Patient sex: F
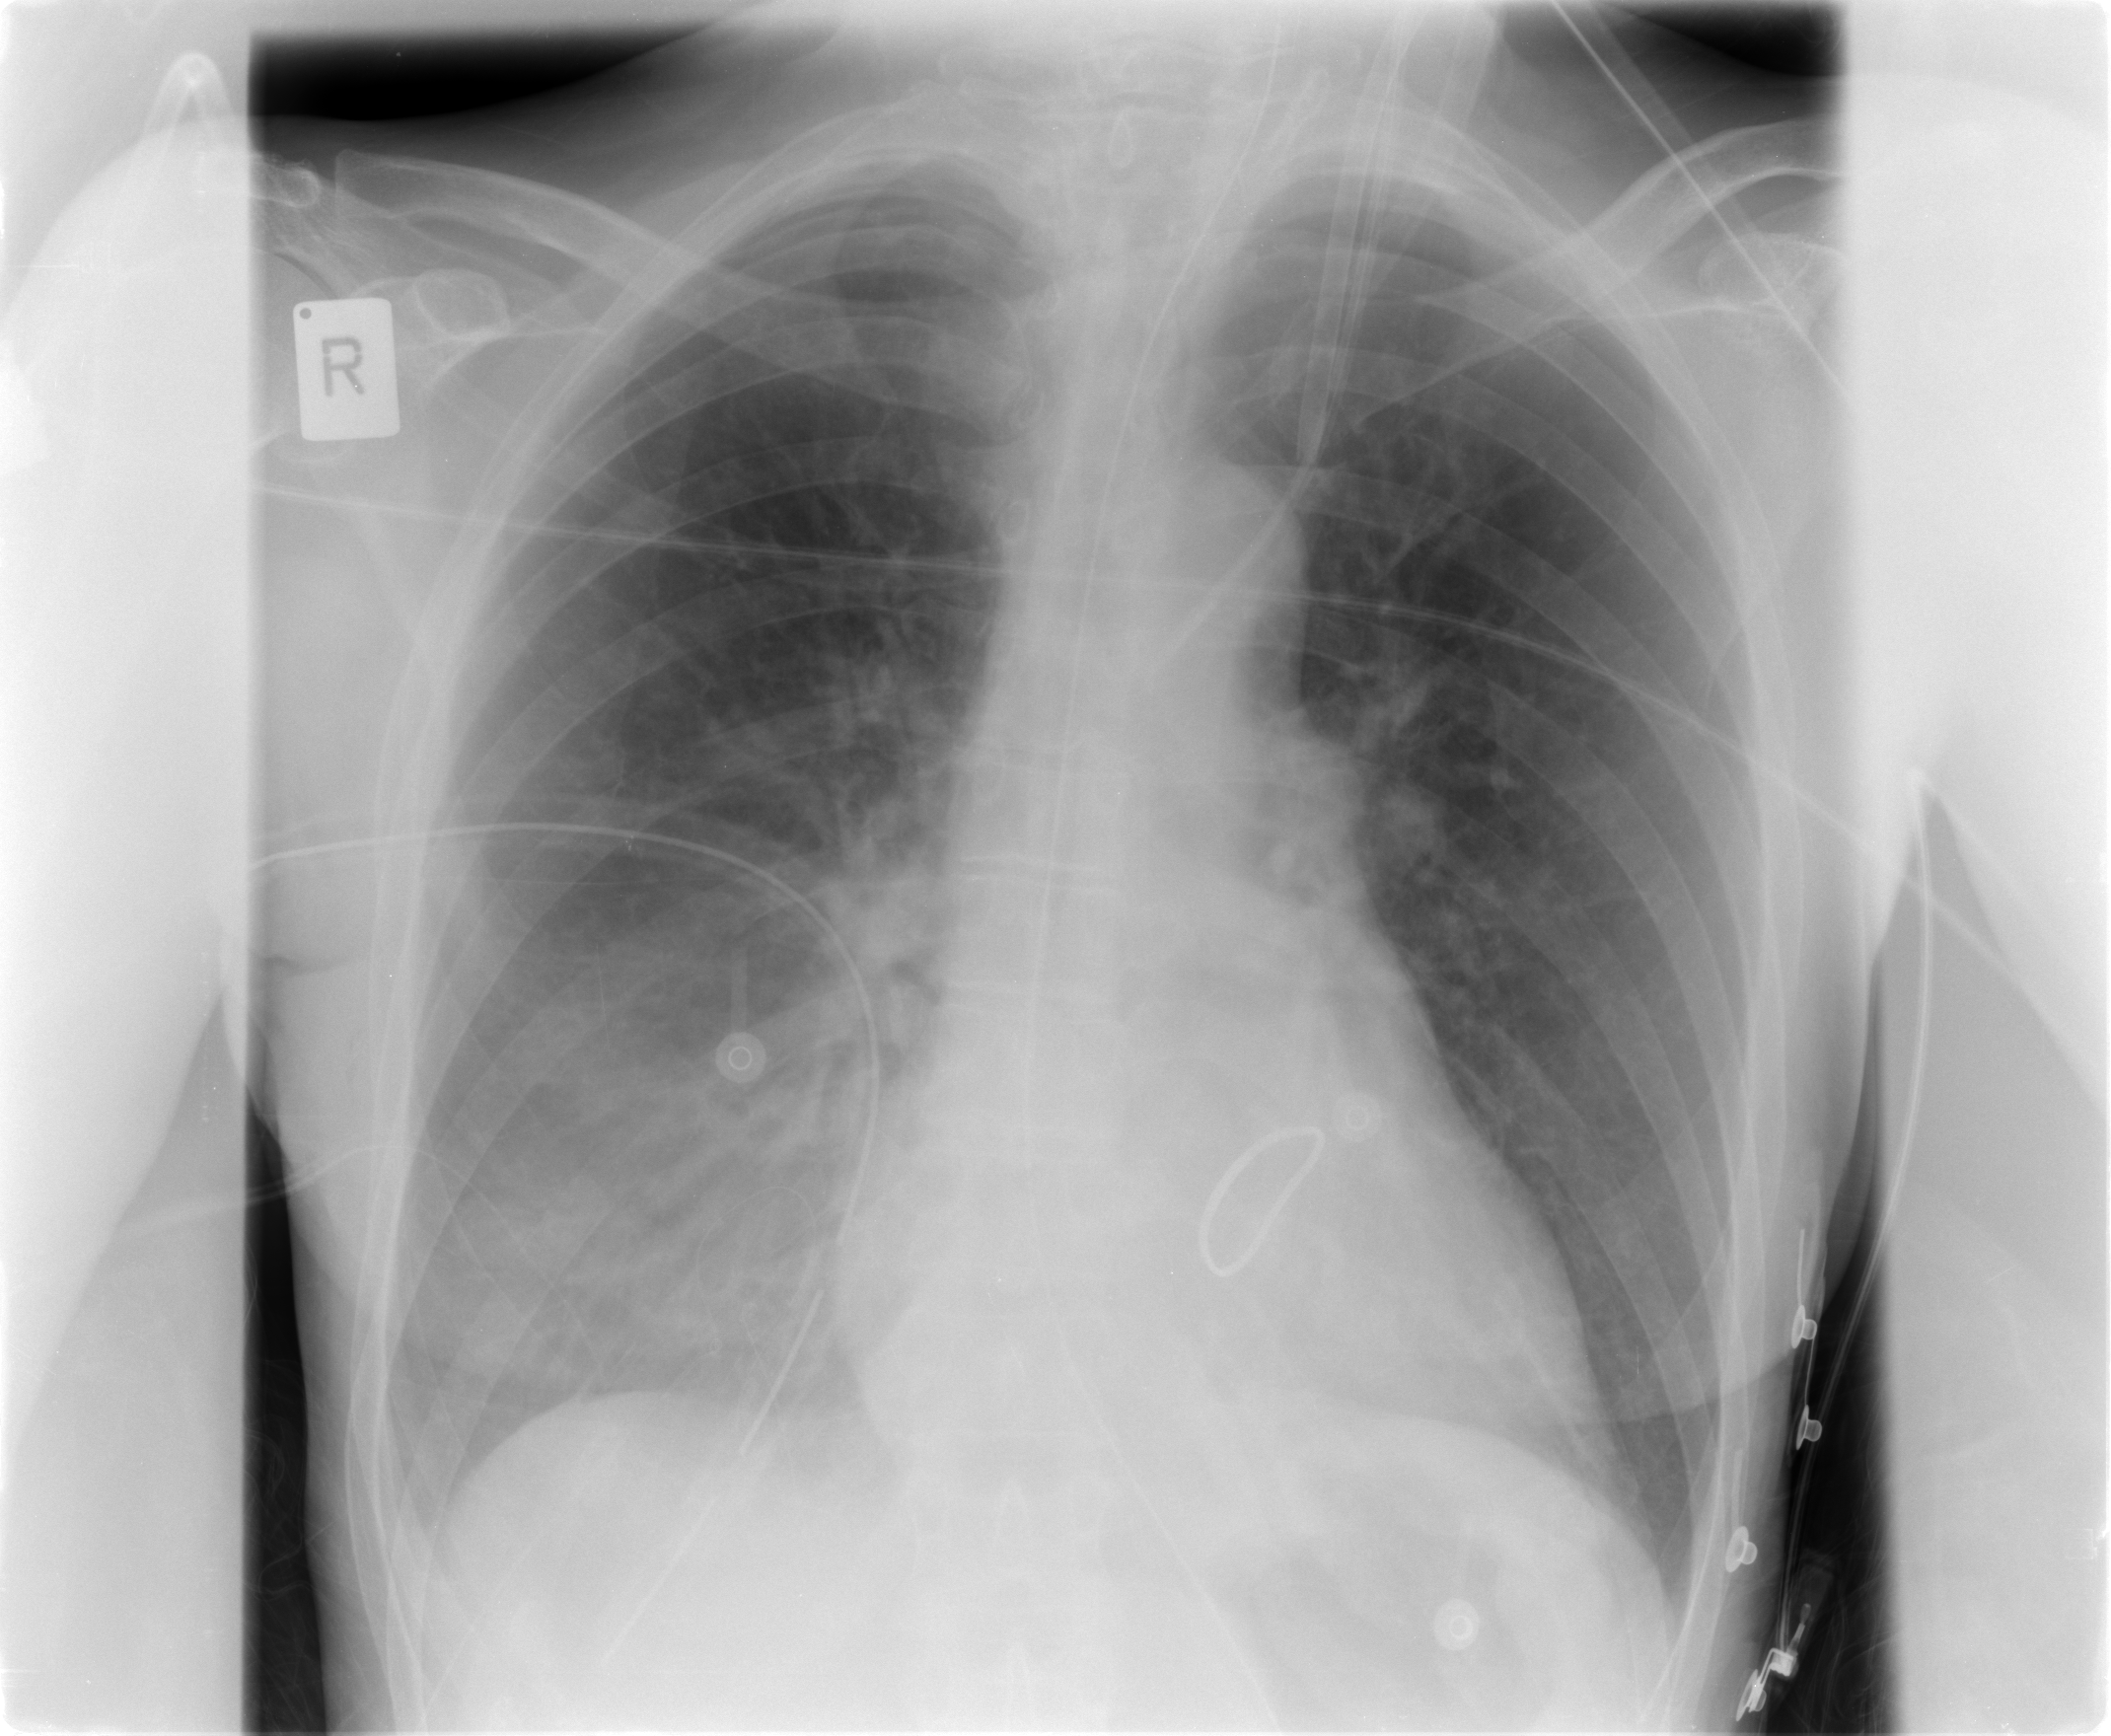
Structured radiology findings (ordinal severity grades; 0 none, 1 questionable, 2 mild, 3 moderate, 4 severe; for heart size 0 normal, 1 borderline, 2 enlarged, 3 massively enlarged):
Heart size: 0
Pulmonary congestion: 0
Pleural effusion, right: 2
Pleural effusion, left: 0
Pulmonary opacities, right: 0
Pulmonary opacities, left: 0
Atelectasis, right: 2
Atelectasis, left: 0